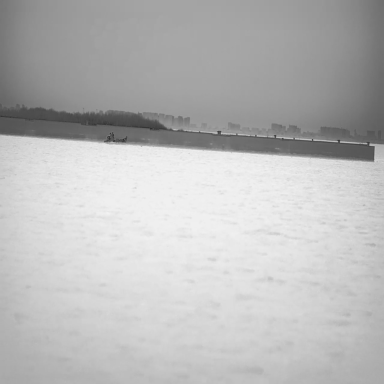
There is a bulk_carrier in the infrared image.